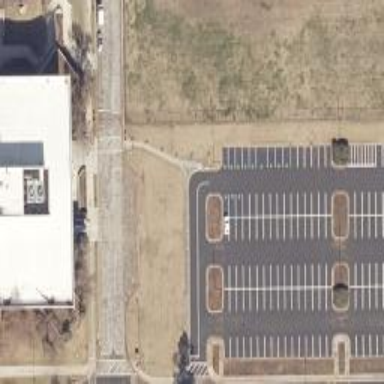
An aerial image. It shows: Parking space is available.